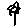
Label: flower